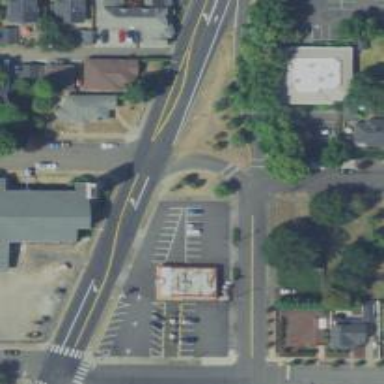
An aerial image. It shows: Asphalt road with secondary link designation.